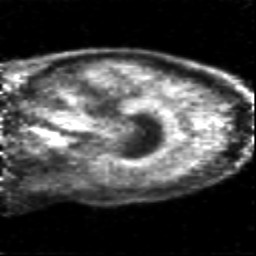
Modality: PET
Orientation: sagittal
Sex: female
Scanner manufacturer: siemens